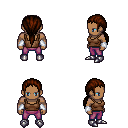
a pixel art fantasy rpg character, male body template, human, dark skin, brown pirate shirt, magenta pants, brown ponytail hairstyle, white cloth bracers, metal boots, four views (front, back, left, right), 2x2 character sprite sheet, small pixel art, hard edges, no anti-aliasing